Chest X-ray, AP view. Patient: 24 years old, sex M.
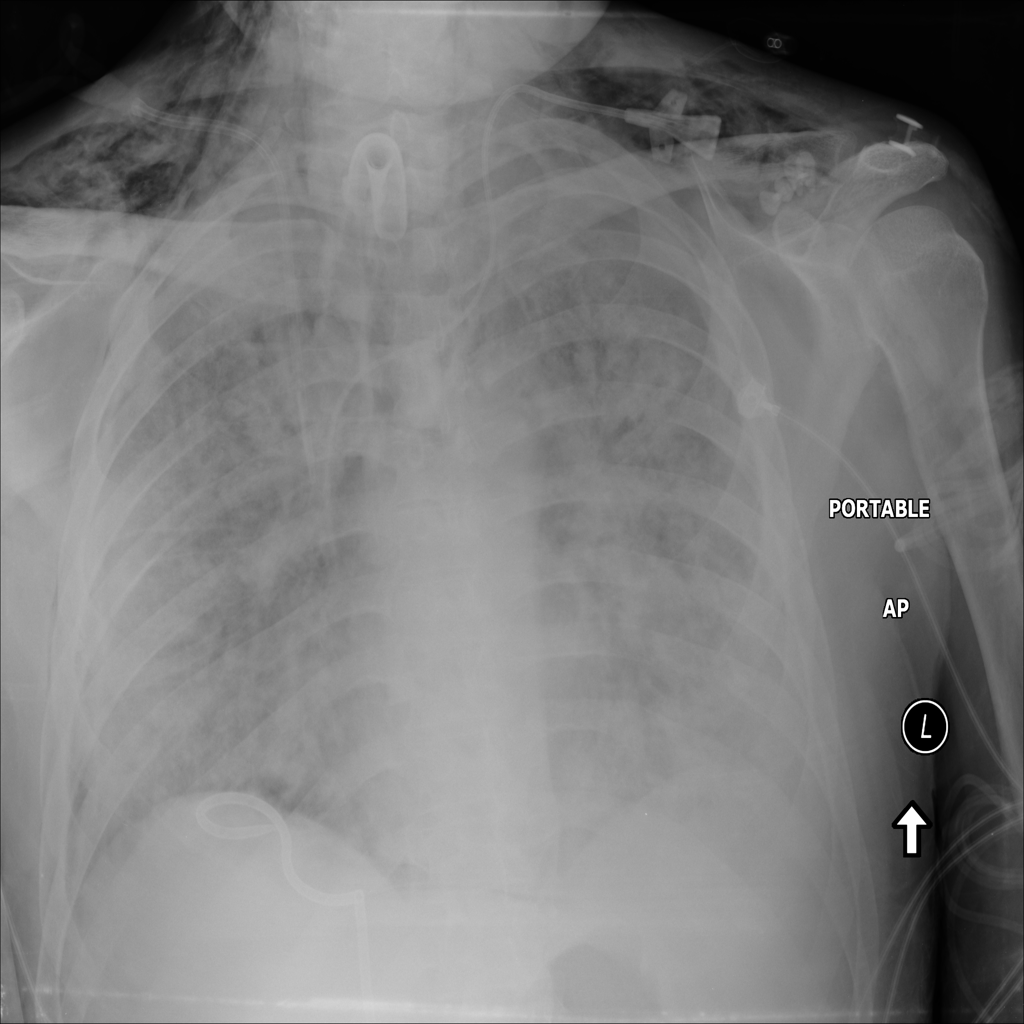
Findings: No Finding